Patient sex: M
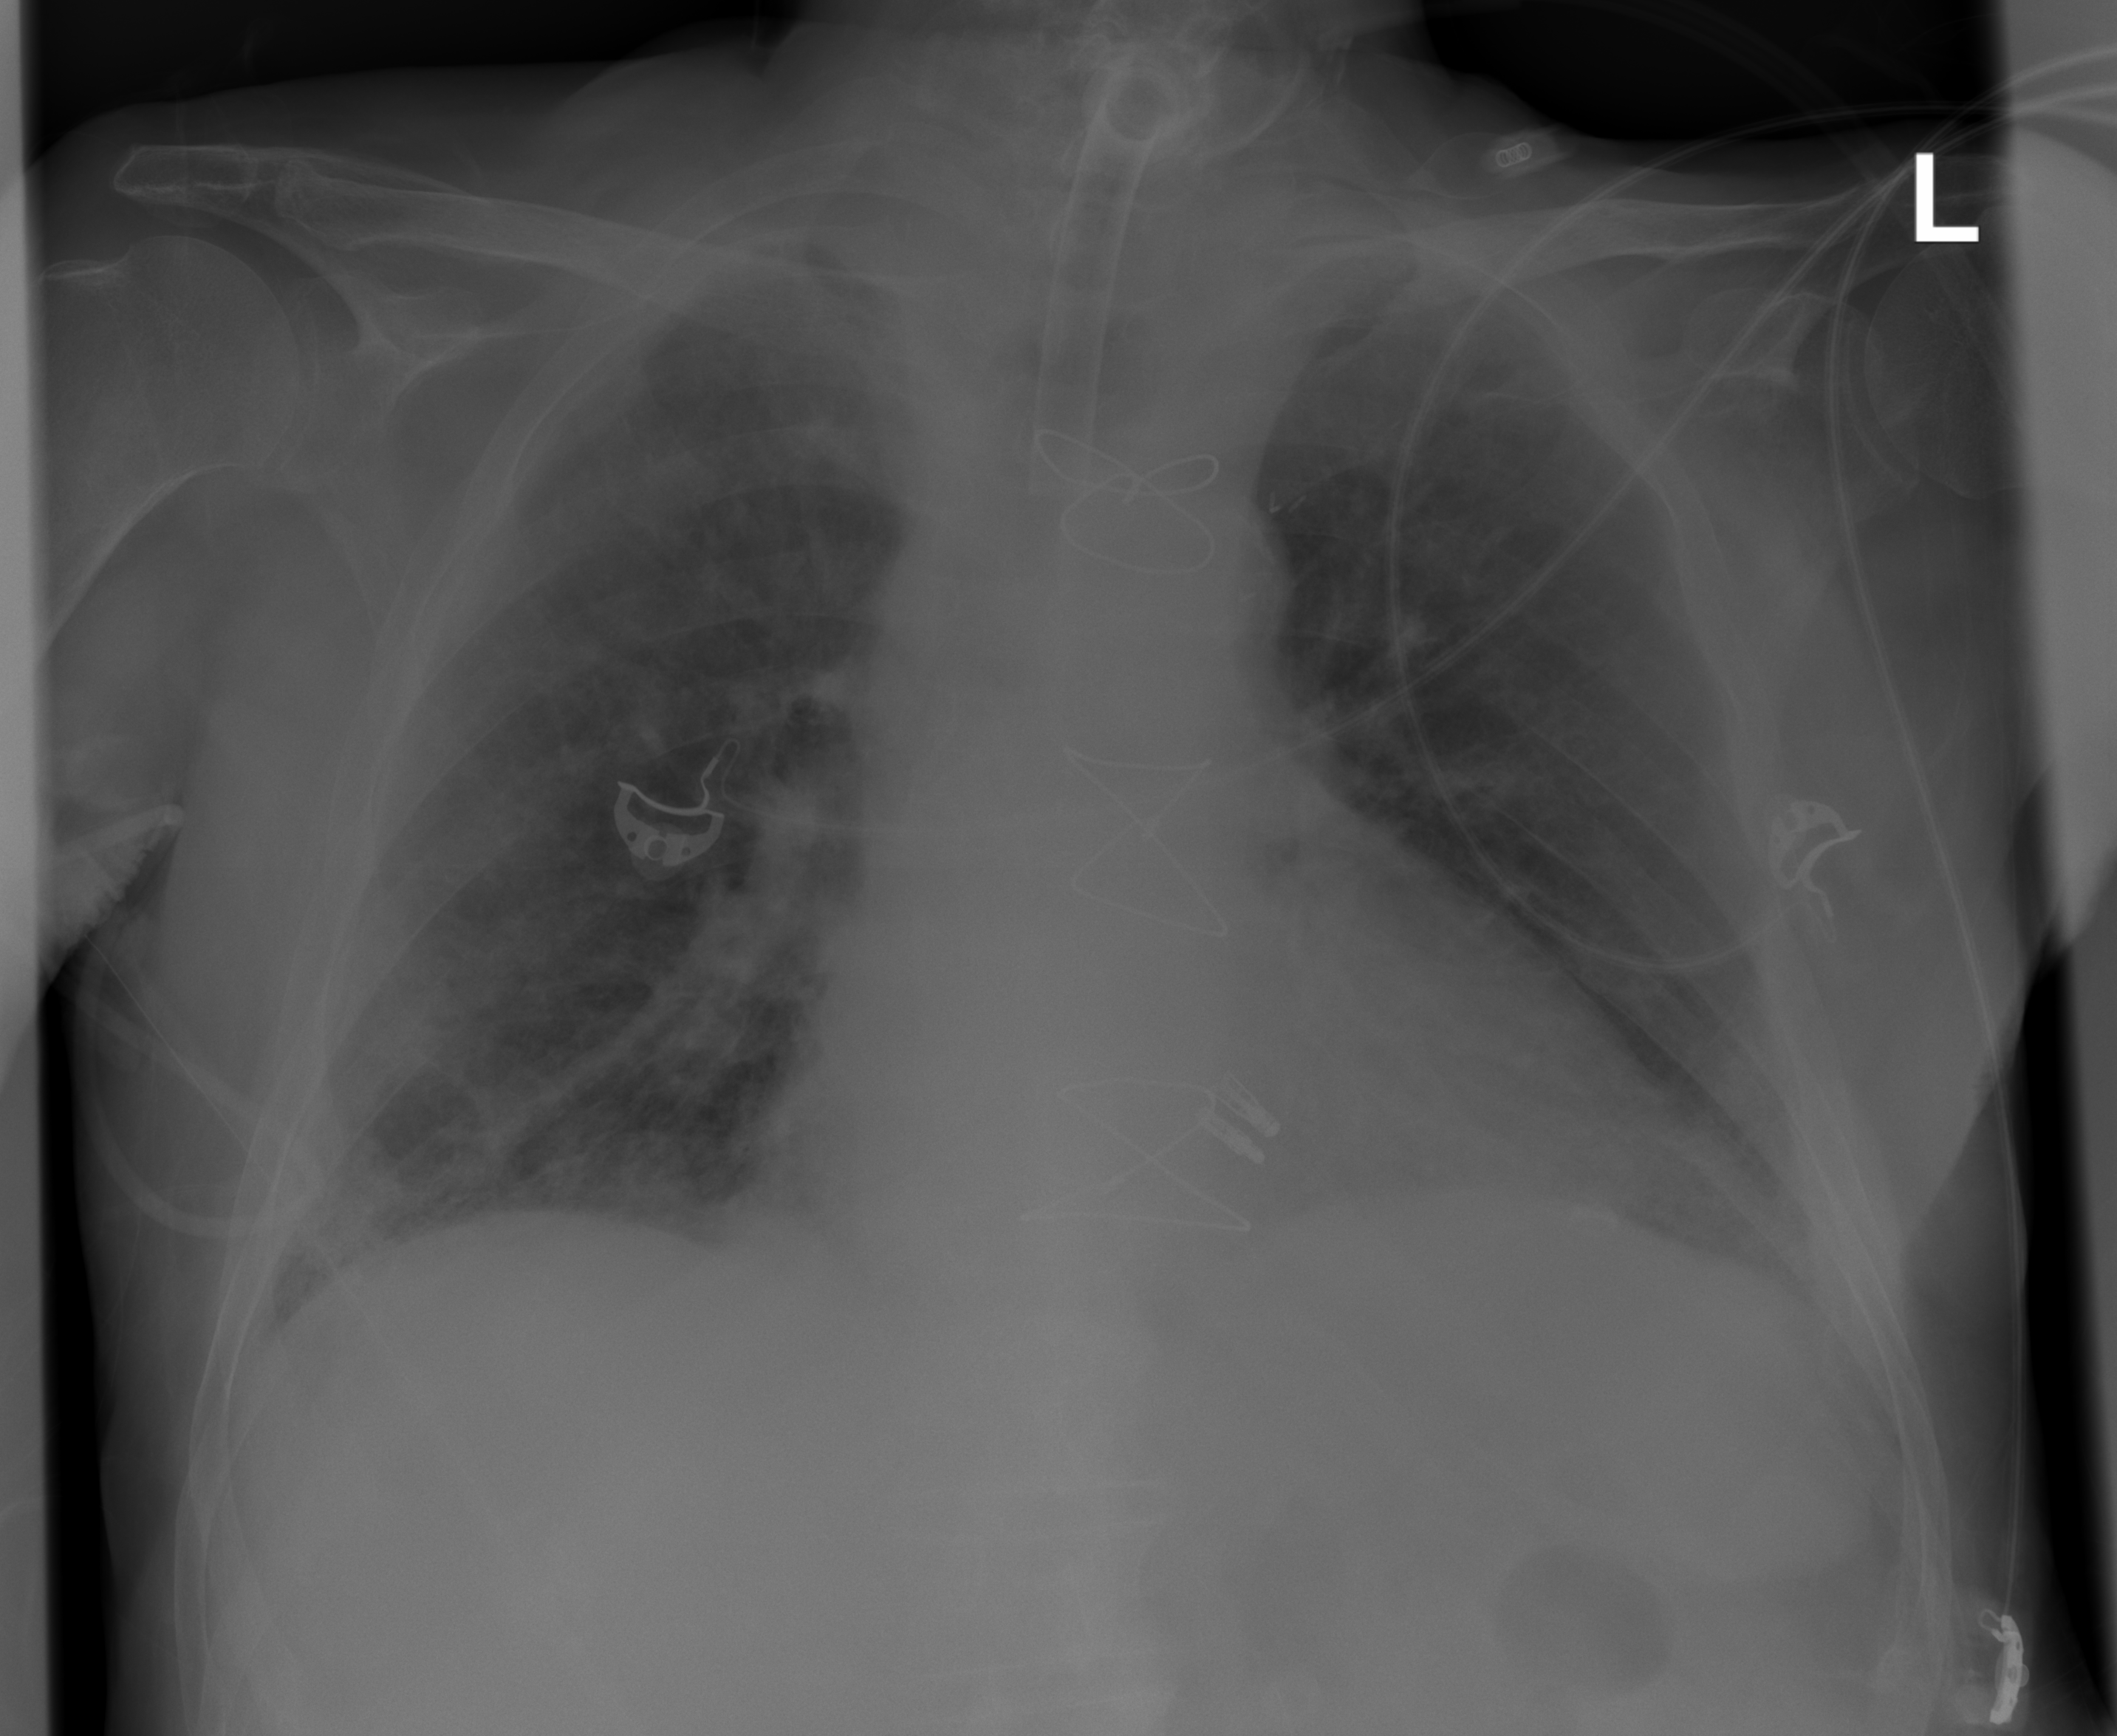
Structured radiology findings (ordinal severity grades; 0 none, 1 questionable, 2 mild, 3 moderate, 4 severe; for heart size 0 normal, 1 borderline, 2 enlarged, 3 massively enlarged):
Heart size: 2
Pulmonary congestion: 2
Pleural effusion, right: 1
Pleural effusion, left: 1
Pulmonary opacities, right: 1
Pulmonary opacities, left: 3
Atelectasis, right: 2
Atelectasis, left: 2